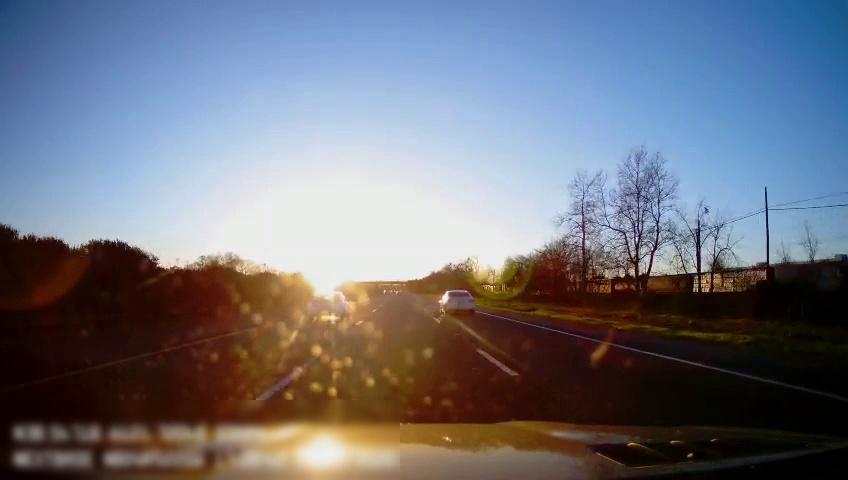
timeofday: Day
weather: Sunny
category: Drivable Space
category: Vehicles | Car
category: Vehicles | SUV
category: Lanes | Alternate Lane
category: Lanes | Current Lane
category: Lanes | Current Lane
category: Lanes | Alternate Lane